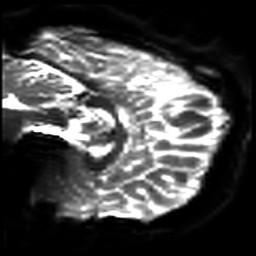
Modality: DWI
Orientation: sagittal
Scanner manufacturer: philips
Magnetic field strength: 7 T
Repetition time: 9.612 s
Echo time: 0.073 s